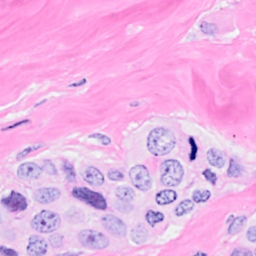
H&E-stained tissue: Breast